Interaction volume radius: 5 \u00c5
Interaction volume height: 20 \u00c5
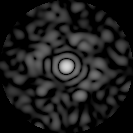
Disorder parameter: 0.8288